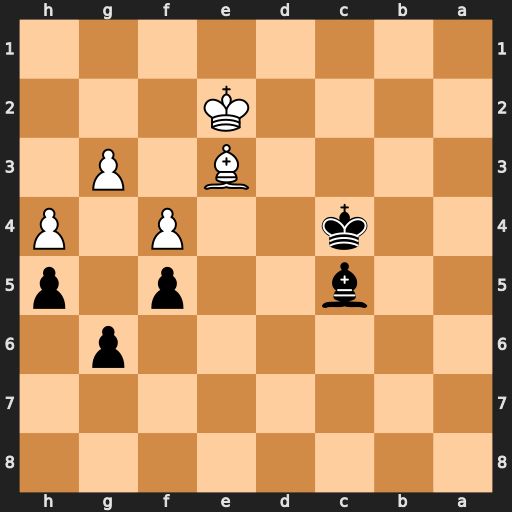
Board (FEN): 8/8/6p1/2b2p1p/2k2P1P/4B1P1/4K3/8
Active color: b
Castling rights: -
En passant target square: -
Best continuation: Bxe3 Kxe3 Kc3 Ke2 Kc2